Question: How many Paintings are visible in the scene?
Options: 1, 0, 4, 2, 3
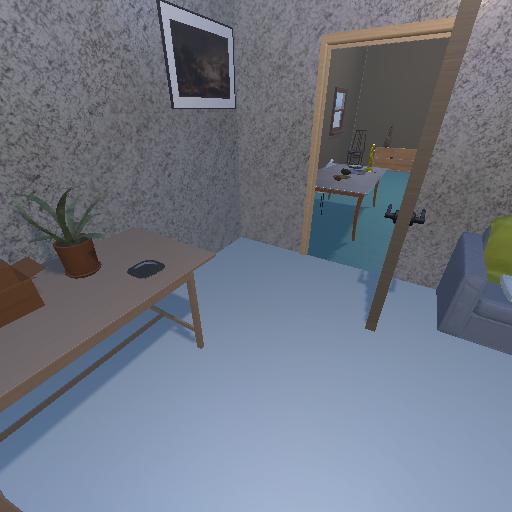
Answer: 1